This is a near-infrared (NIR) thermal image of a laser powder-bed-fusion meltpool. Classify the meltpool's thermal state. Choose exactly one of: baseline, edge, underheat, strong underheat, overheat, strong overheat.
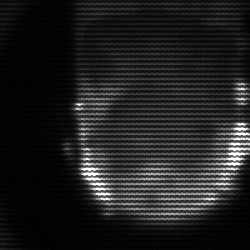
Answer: baseline